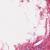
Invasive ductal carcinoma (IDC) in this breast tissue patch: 0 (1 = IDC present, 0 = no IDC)